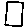
Label: square